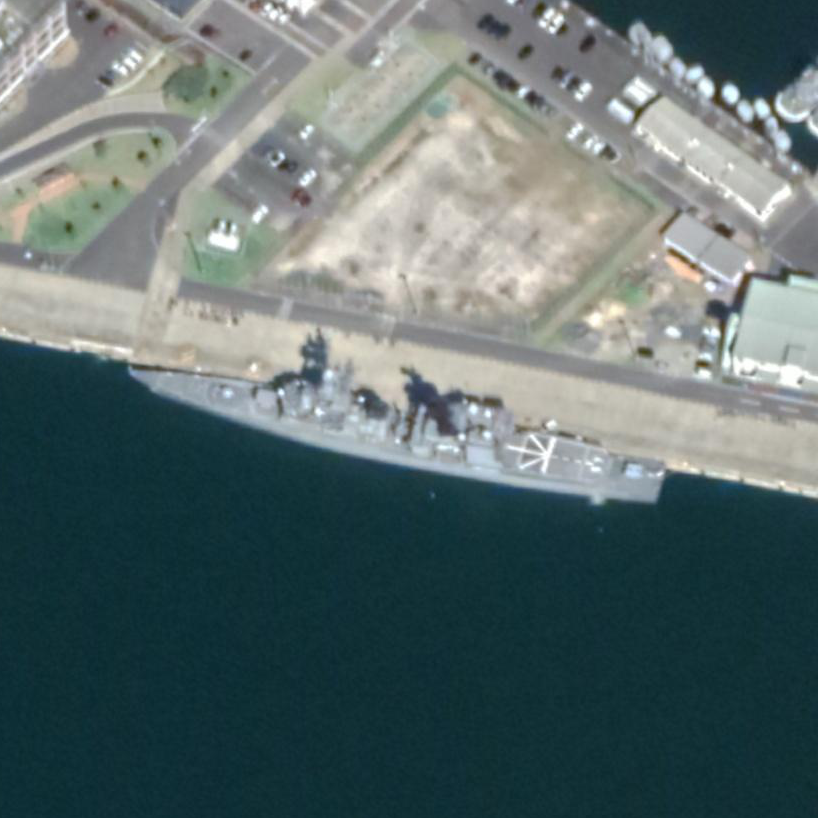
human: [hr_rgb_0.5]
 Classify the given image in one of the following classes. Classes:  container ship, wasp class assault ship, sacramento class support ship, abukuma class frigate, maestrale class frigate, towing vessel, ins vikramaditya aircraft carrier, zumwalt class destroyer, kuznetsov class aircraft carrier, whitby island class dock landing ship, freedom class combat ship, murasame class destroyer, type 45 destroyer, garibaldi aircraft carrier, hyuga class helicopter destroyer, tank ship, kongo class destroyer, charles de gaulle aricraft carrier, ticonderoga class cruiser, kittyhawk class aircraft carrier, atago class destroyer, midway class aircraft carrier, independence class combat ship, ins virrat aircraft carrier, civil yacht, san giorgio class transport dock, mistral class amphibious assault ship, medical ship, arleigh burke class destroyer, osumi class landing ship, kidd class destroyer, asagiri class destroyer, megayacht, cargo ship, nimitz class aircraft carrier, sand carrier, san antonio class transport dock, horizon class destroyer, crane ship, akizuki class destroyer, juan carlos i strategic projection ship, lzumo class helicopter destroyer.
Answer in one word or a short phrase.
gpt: Asagiri class destroyer